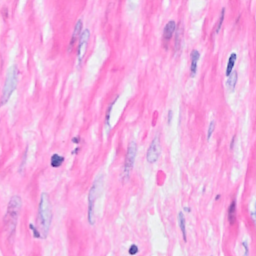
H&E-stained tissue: Breast